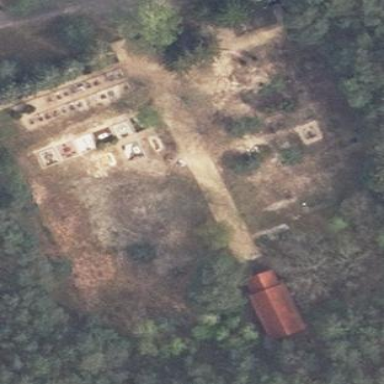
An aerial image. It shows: Grave yard.